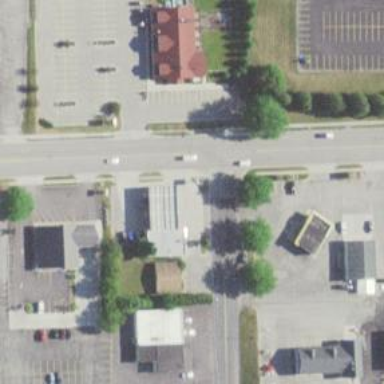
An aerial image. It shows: Convenience shop.